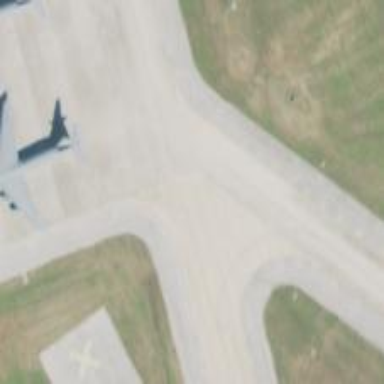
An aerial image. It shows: View of taxiway at the airport.